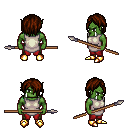
a pixel art fantasy rpg character, male body template, orc, green skin, white tunic, red pants, brown bangs hairstyle, gold boots, spear, four views (front, back, left, right), 2x2 character sprite sheet, small pixel art, hard edges, no anti-aliasing